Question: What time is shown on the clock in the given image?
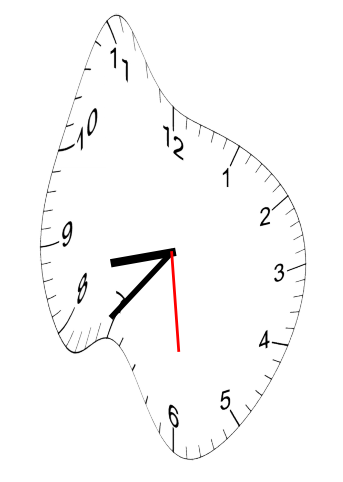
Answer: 08:36:29